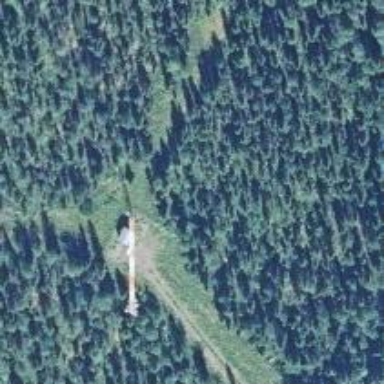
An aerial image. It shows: Man-made mast used for communication purposes.